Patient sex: F
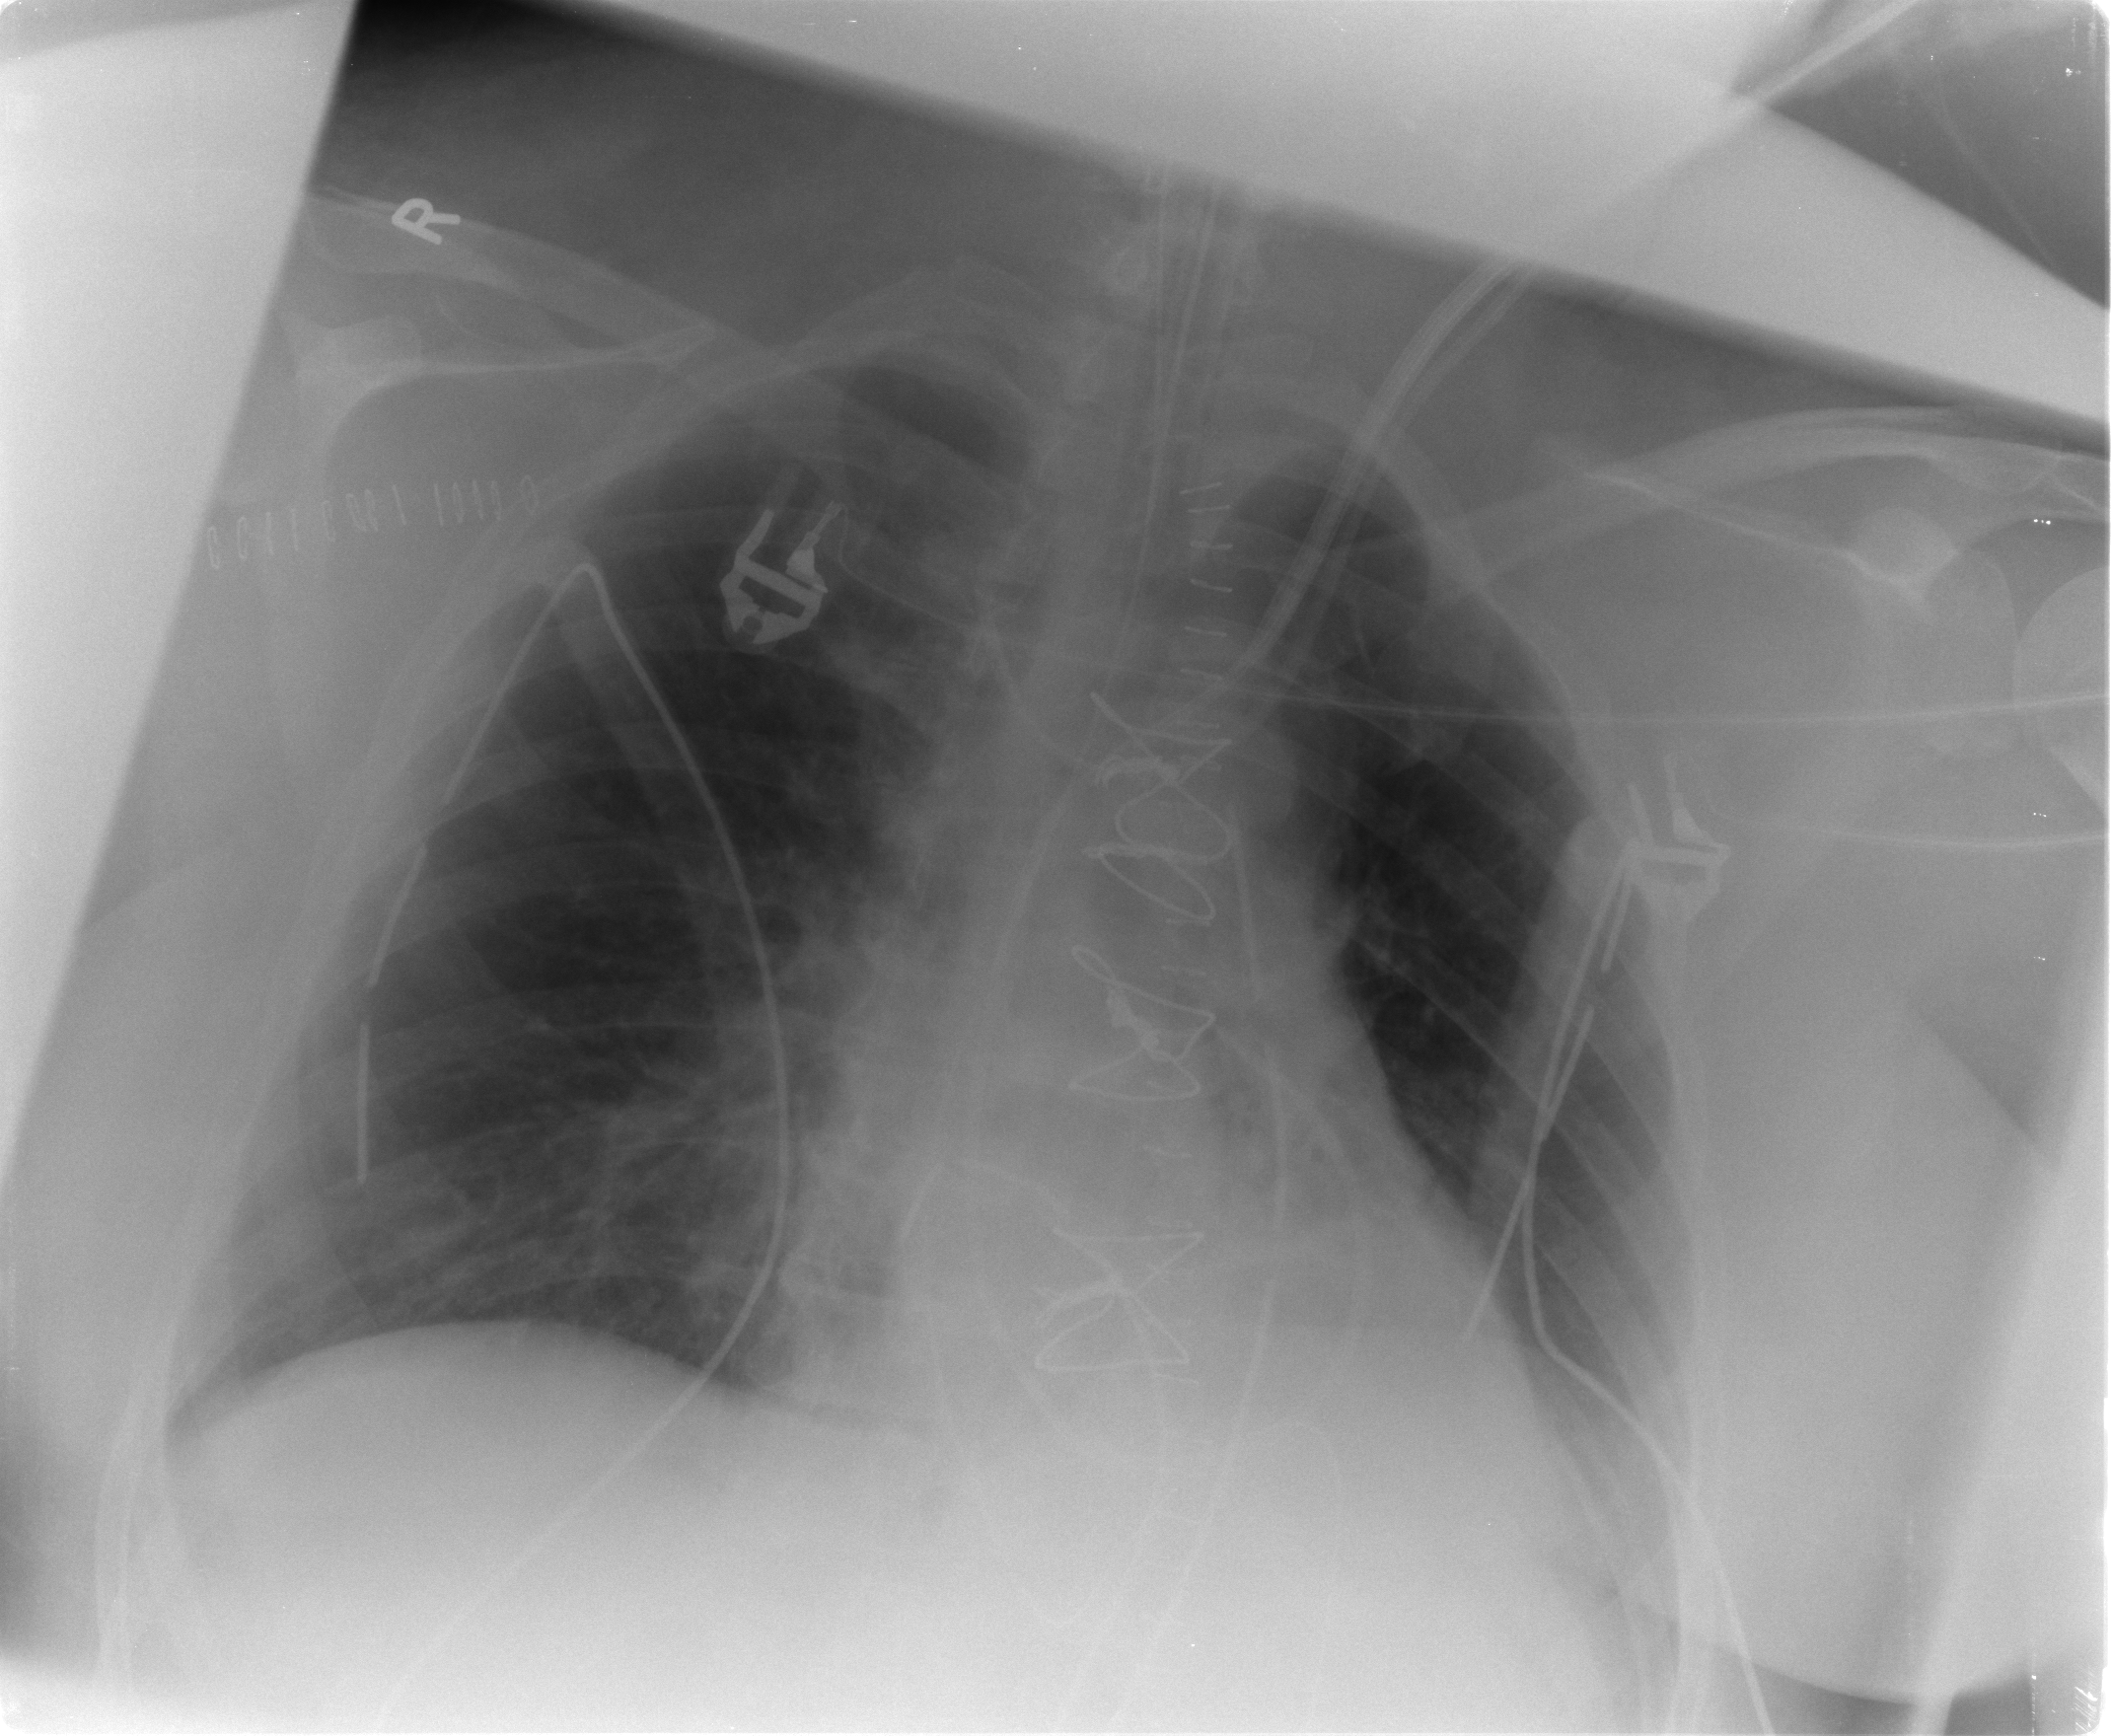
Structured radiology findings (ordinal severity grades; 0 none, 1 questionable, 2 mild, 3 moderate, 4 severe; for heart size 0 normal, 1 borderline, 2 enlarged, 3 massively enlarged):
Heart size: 0
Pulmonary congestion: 2
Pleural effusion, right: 0
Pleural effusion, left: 2
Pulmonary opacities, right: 0
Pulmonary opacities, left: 0
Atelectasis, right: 0
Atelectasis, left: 2